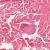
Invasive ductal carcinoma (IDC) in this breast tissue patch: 0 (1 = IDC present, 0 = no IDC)